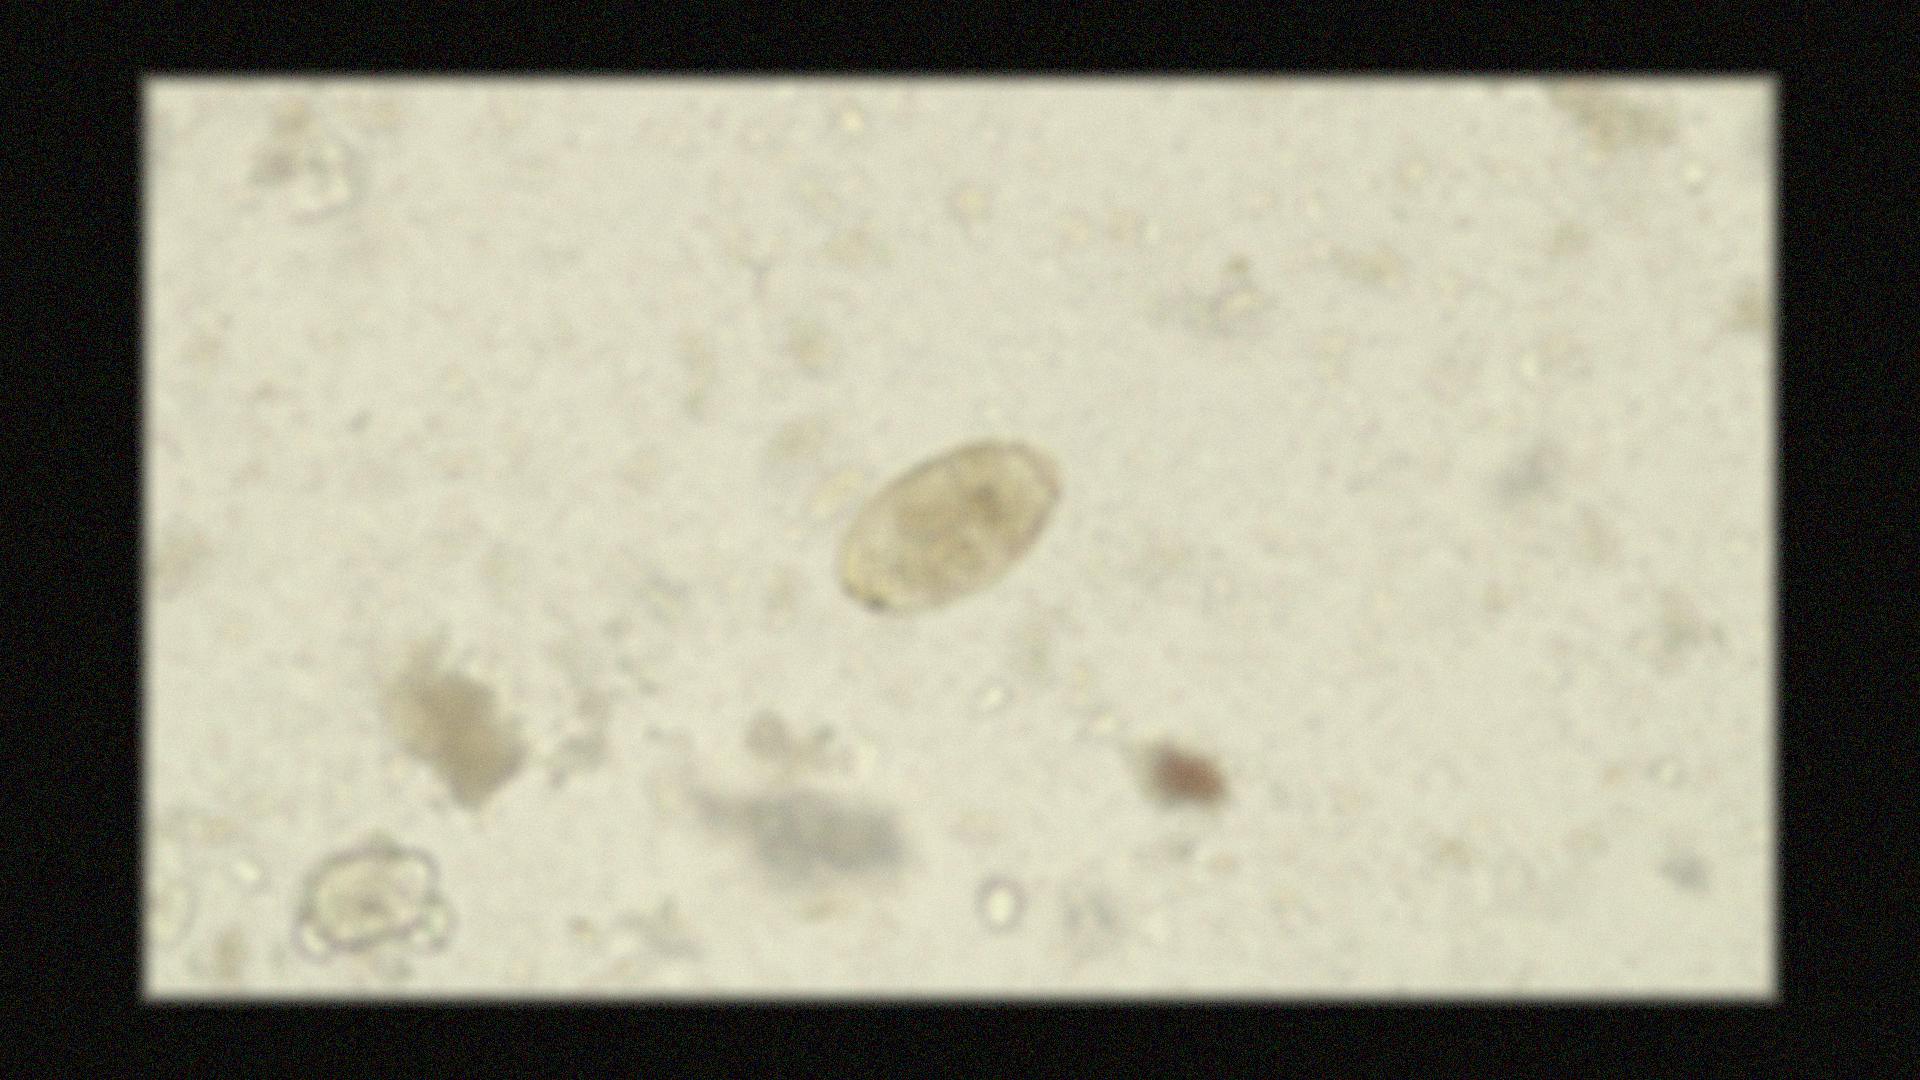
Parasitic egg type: Paragonimus spp